Interaction volume radius: 5 \u00c5
Interaction volume height: 20 \u00c5
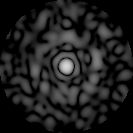
Disorder parameter: 0.8874